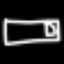
Label: bed